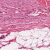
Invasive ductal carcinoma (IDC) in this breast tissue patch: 0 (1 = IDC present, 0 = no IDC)